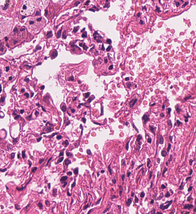
Tumor epithelial tissue: no
Tumor-associated stroma tissue: no
Normal tissue: yes